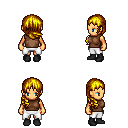
a pixel art fantasy rpg character, female body template, human, tanned skin, brown sleeveless shirt, white pants, blonde right-swept hairstyle, black shoes, four views (front, back, left, right), 2x2 character sprite sheet, small pixel art, hard edges, no anti-aliasing